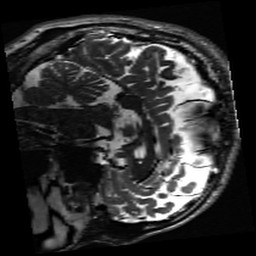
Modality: inplaneT2
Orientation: sagittal